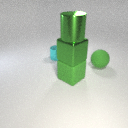
large green metal cube below large green metal cylinder